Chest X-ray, AP view. Patient: 12 years old, sex F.
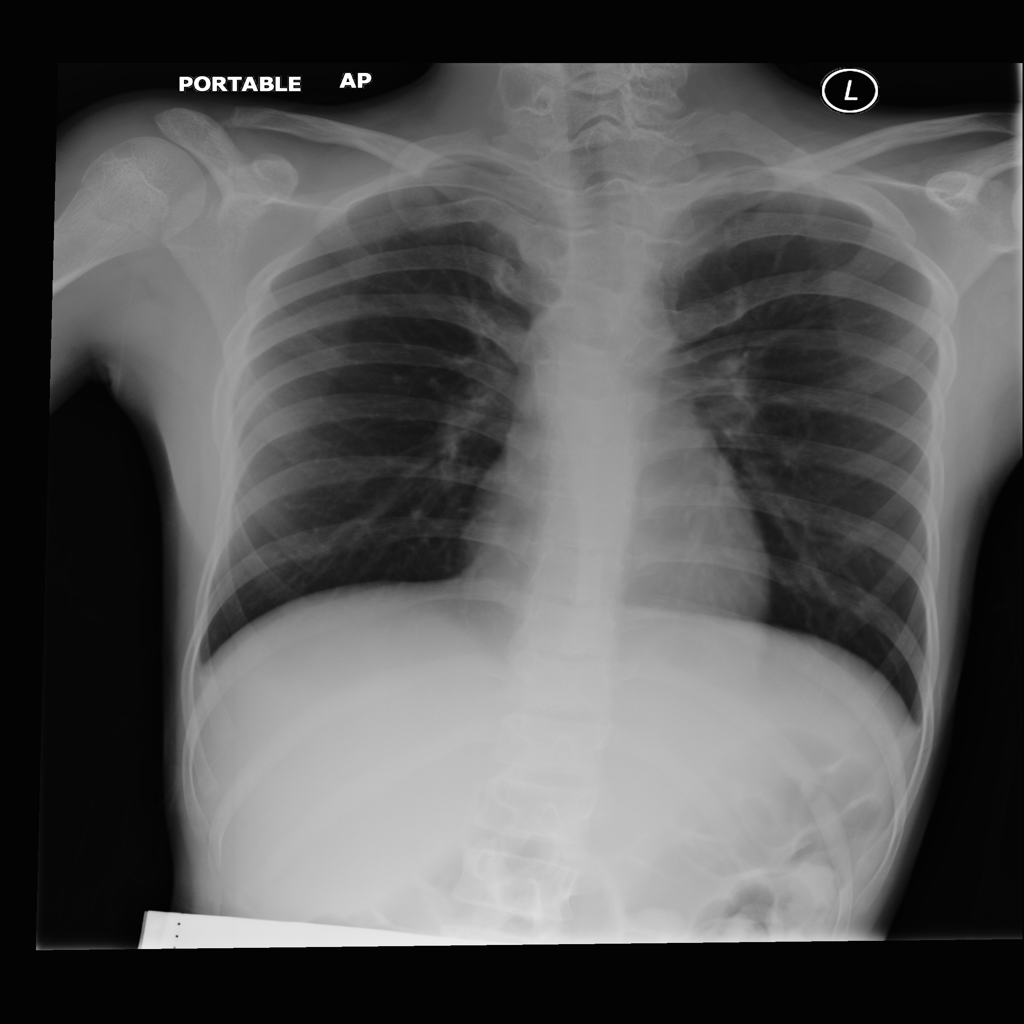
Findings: No Finding